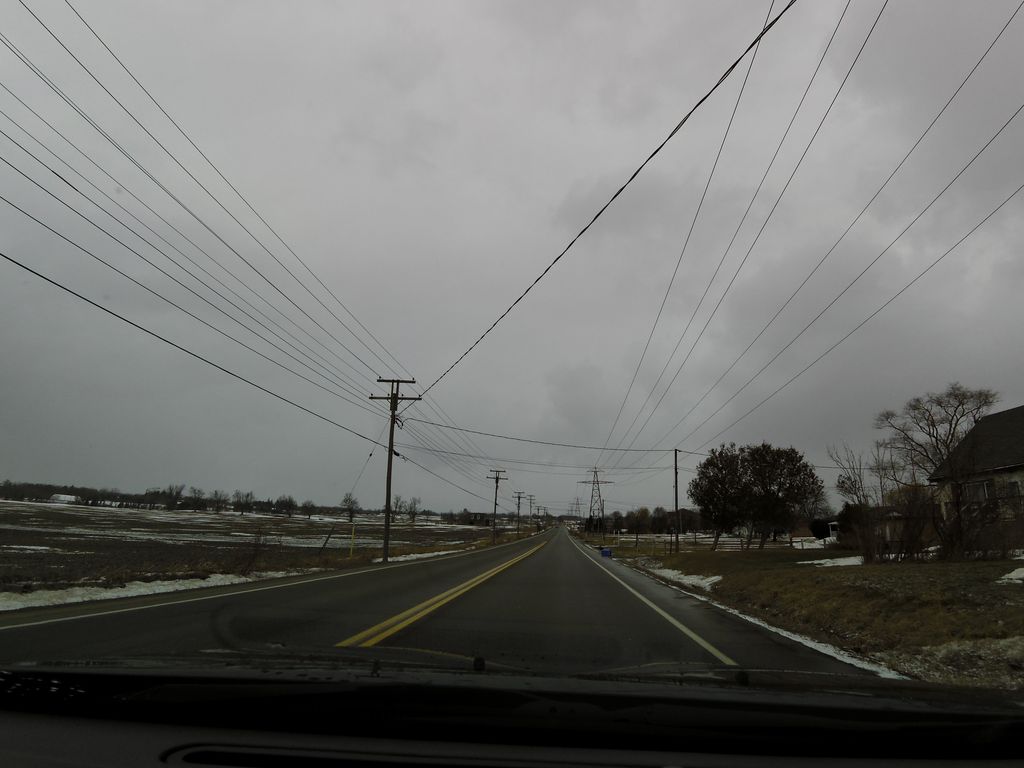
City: hamilton